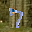
Label: 7